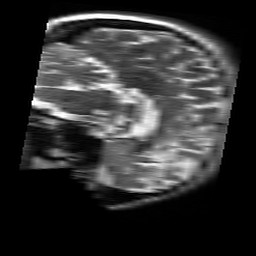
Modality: T2w
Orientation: sagittal
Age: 25
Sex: female
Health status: healthy
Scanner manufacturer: siemens
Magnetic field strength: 3 T
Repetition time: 4.01 s
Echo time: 0.116 s